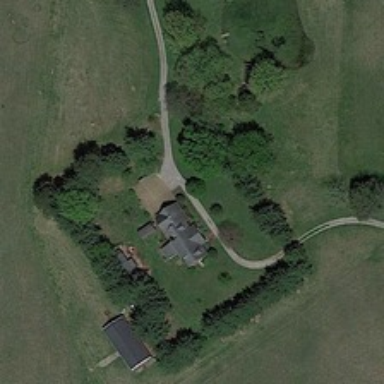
A building surrounded by some green trees is surrounded by large piece of green meadow .